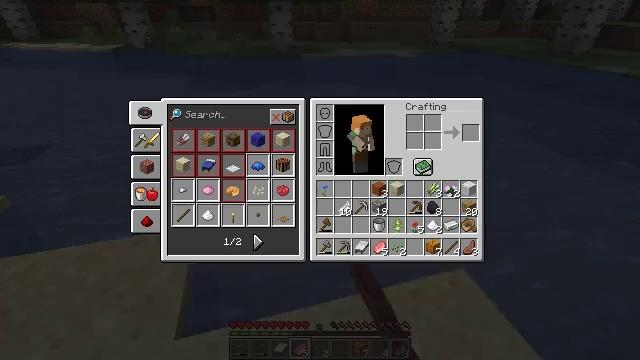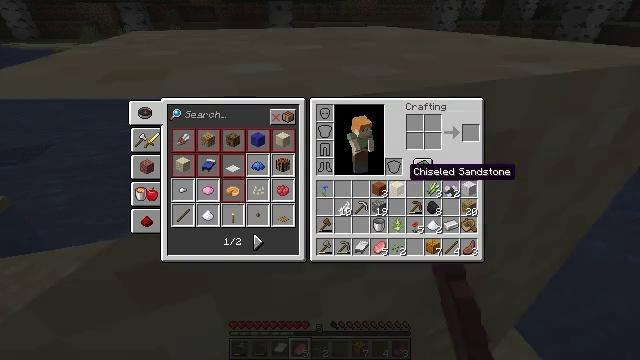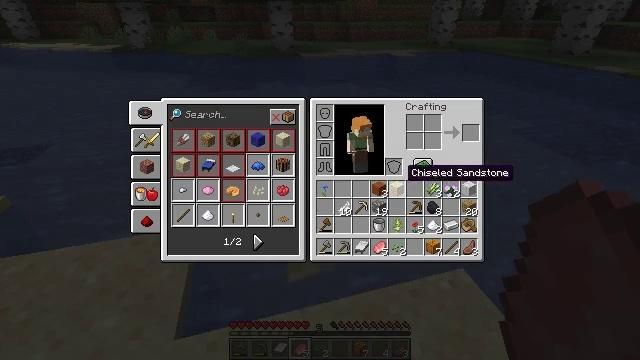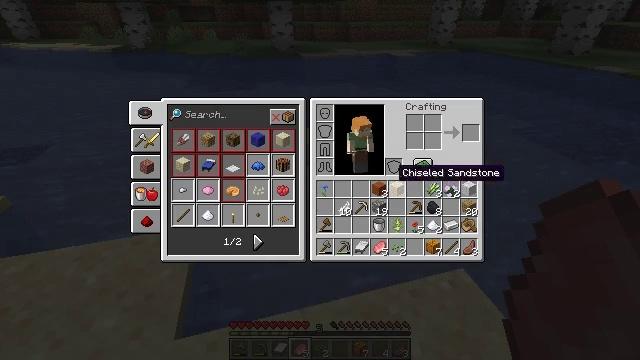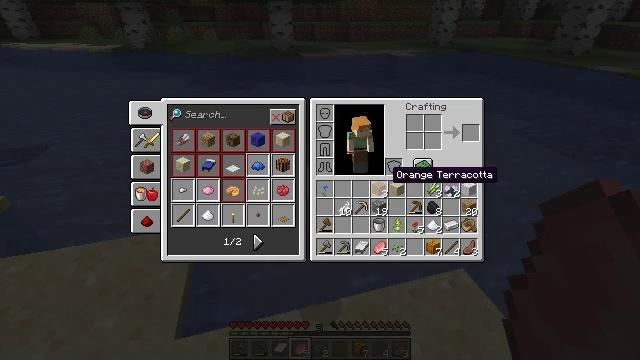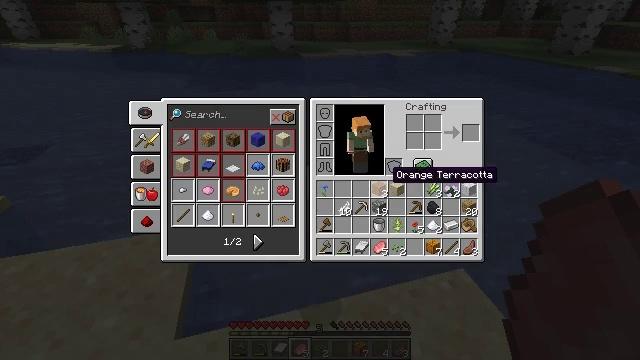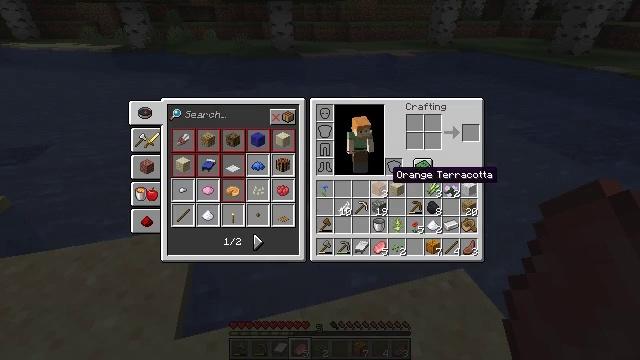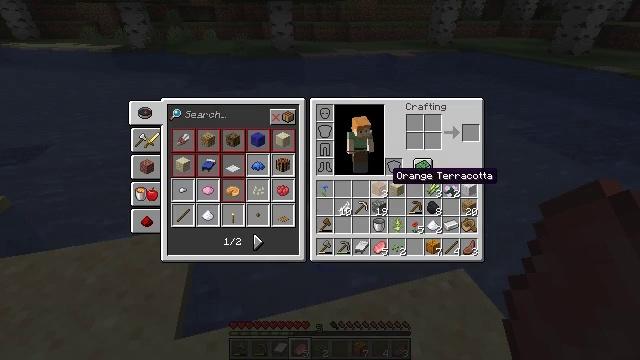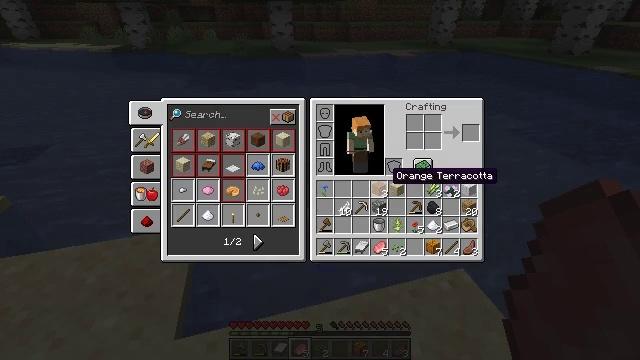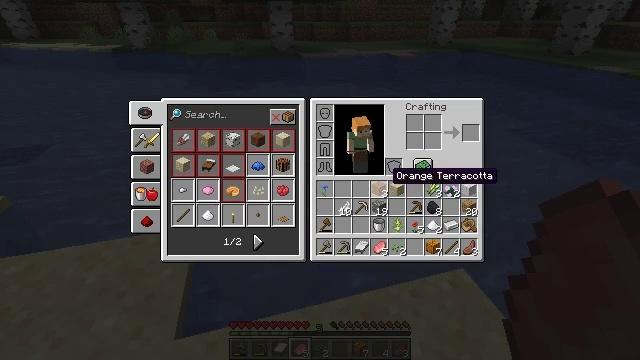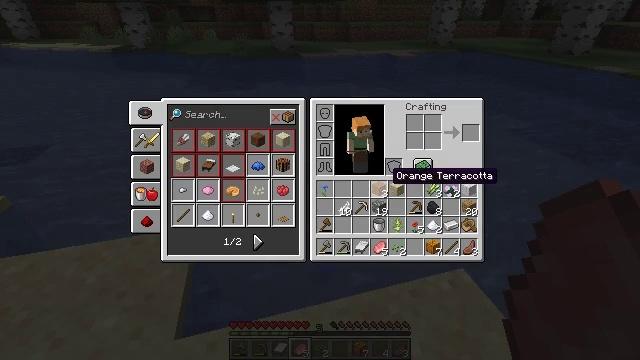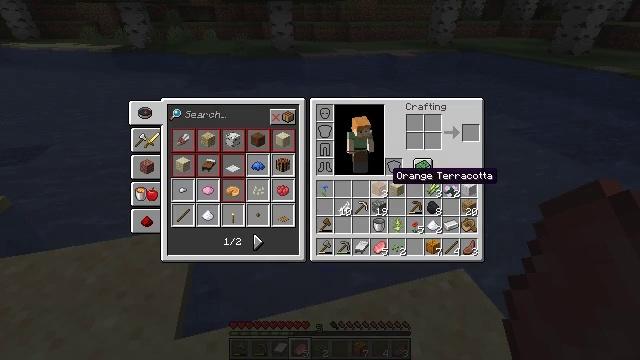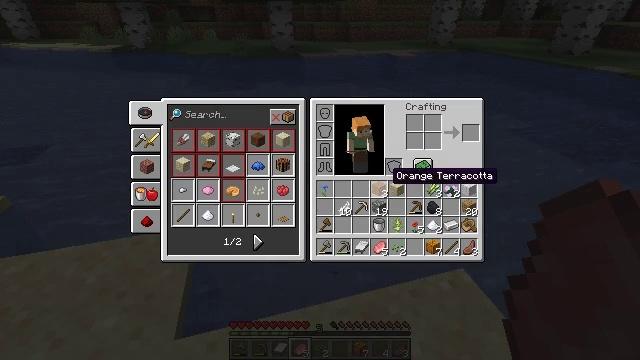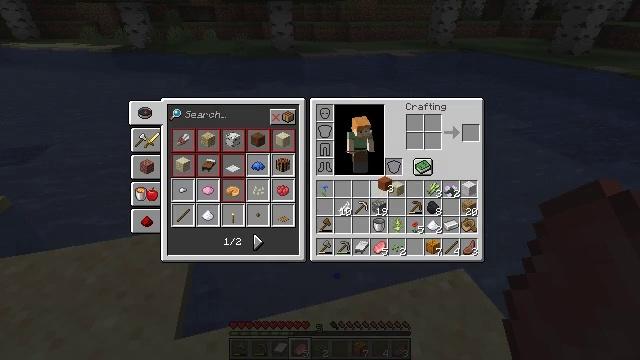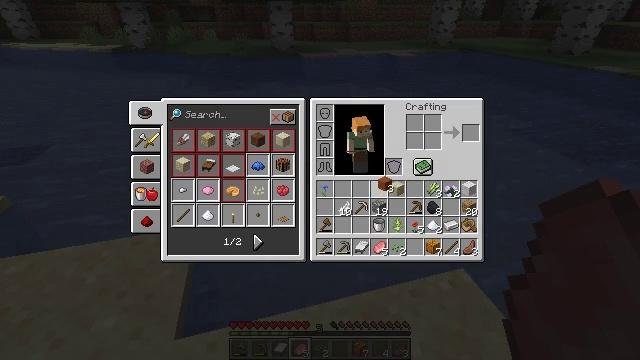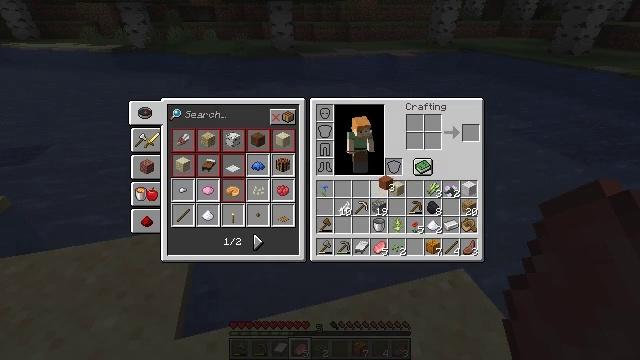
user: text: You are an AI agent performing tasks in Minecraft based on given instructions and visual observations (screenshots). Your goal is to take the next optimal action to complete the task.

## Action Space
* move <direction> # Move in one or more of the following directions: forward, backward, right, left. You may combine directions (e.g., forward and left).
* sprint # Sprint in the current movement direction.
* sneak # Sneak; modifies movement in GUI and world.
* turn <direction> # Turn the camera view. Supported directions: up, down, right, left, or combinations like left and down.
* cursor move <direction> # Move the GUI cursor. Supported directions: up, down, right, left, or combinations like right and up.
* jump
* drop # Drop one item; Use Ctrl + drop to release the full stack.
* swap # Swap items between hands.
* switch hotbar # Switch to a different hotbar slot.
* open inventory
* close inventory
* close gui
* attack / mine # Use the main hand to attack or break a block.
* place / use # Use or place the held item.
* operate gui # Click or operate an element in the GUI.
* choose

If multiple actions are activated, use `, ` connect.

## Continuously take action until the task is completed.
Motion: motion action
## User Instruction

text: Remove a orange terracotta from the inventory.
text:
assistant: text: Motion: open gui
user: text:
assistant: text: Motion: no_op
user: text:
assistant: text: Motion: cursor move left
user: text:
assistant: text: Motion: no_op
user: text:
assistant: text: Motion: no_op
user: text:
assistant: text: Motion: no_op
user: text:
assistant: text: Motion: no_op
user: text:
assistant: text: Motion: no_op
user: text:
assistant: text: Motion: no_op
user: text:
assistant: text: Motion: no_op
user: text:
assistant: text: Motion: no_op
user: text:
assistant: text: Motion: no_op
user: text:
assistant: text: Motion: operate gui
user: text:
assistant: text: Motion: operate gui
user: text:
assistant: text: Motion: operate gui
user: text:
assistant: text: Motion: cursor move right and up
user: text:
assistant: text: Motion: cursor move up
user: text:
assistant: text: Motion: cursor move up
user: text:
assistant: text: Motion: cursor move up
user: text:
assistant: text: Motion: no_op
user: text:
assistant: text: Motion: operate gui
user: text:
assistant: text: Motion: operate gui
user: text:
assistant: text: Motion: no_op
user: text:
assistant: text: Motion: cursor move down
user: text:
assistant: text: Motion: cursor move down
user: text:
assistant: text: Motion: cursor move left and down
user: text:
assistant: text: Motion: cursor move down
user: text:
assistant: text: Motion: no_op